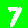
Digit: 7